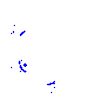
Particle: kaon